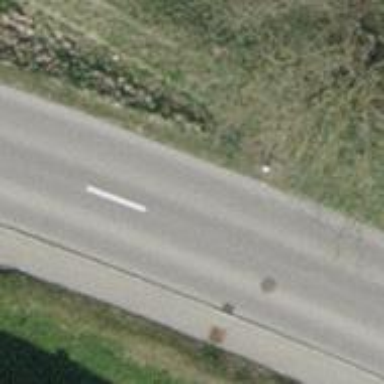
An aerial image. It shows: Tertiary road with asphalt surface and asphalt sidewalk on the right.